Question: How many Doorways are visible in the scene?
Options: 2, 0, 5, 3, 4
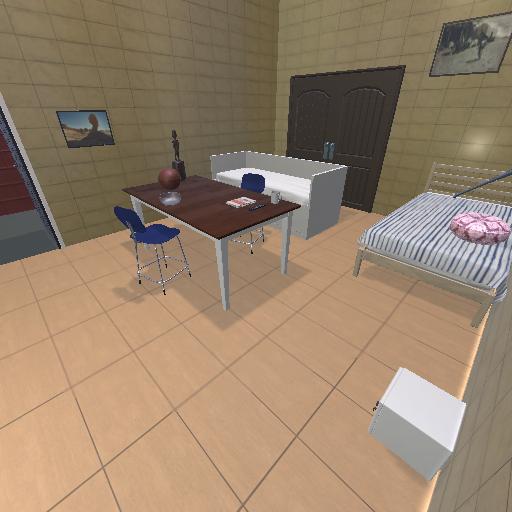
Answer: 2